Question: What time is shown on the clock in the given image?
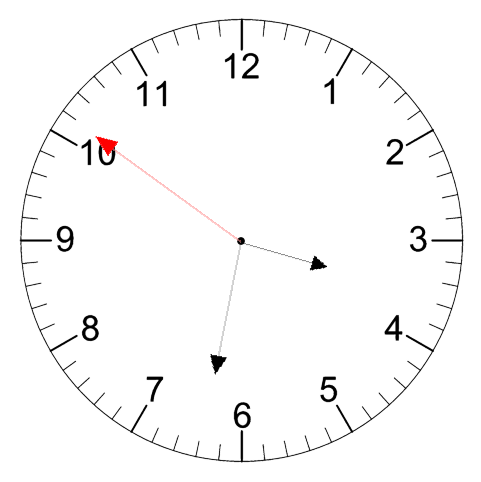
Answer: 03:31:51